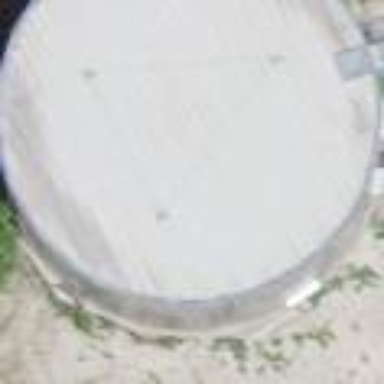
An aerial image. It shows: Industrial building housing storage tank.